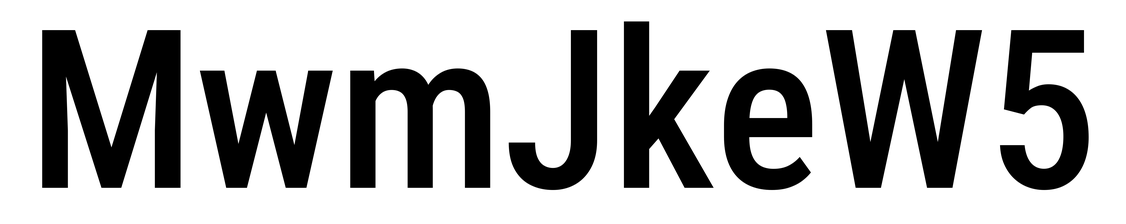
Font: Roboto_Condensed_Medium